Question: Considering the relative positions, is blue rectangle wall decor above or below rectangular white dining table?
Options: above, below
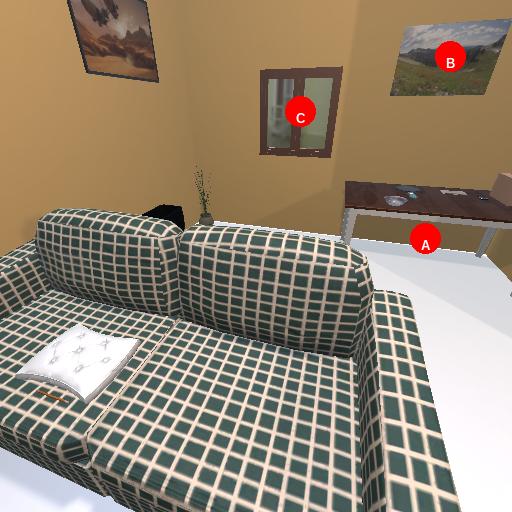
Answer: above